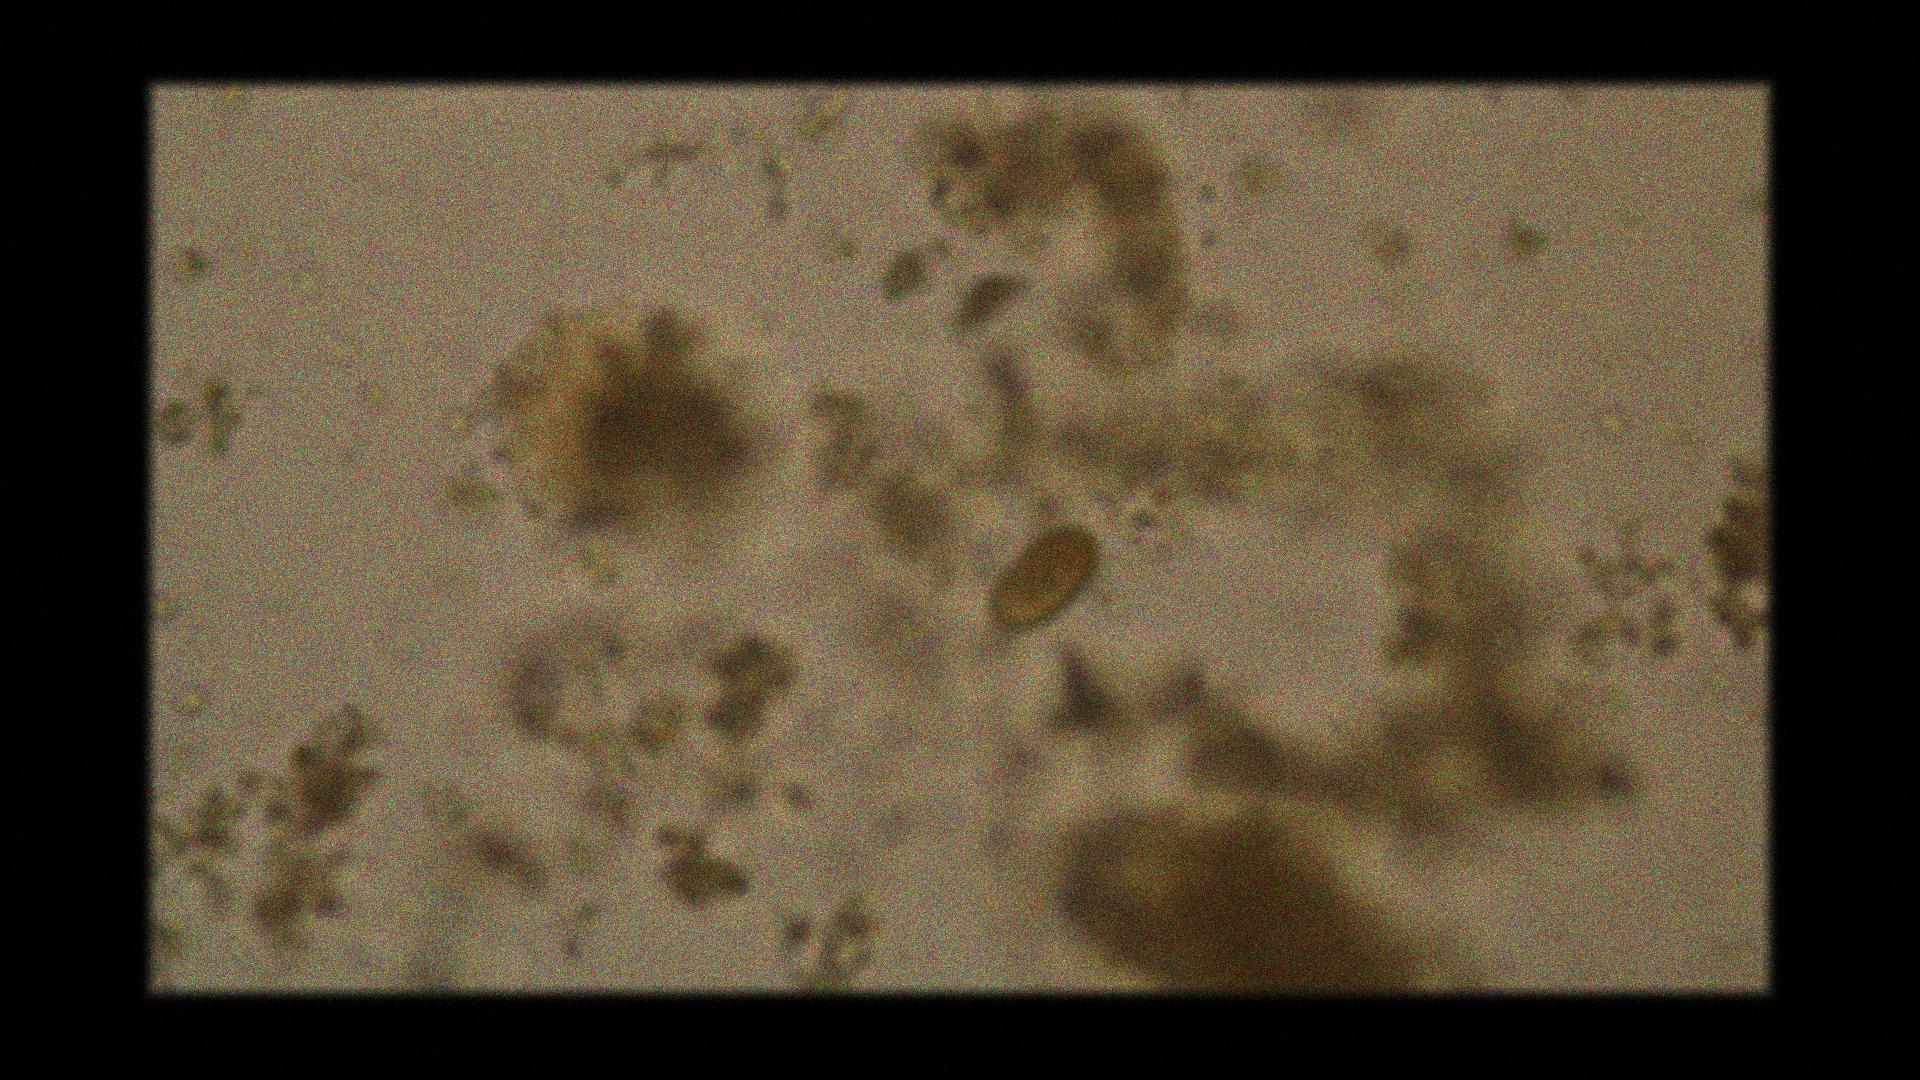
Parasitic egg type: Capillaria philippinensis